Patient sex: M
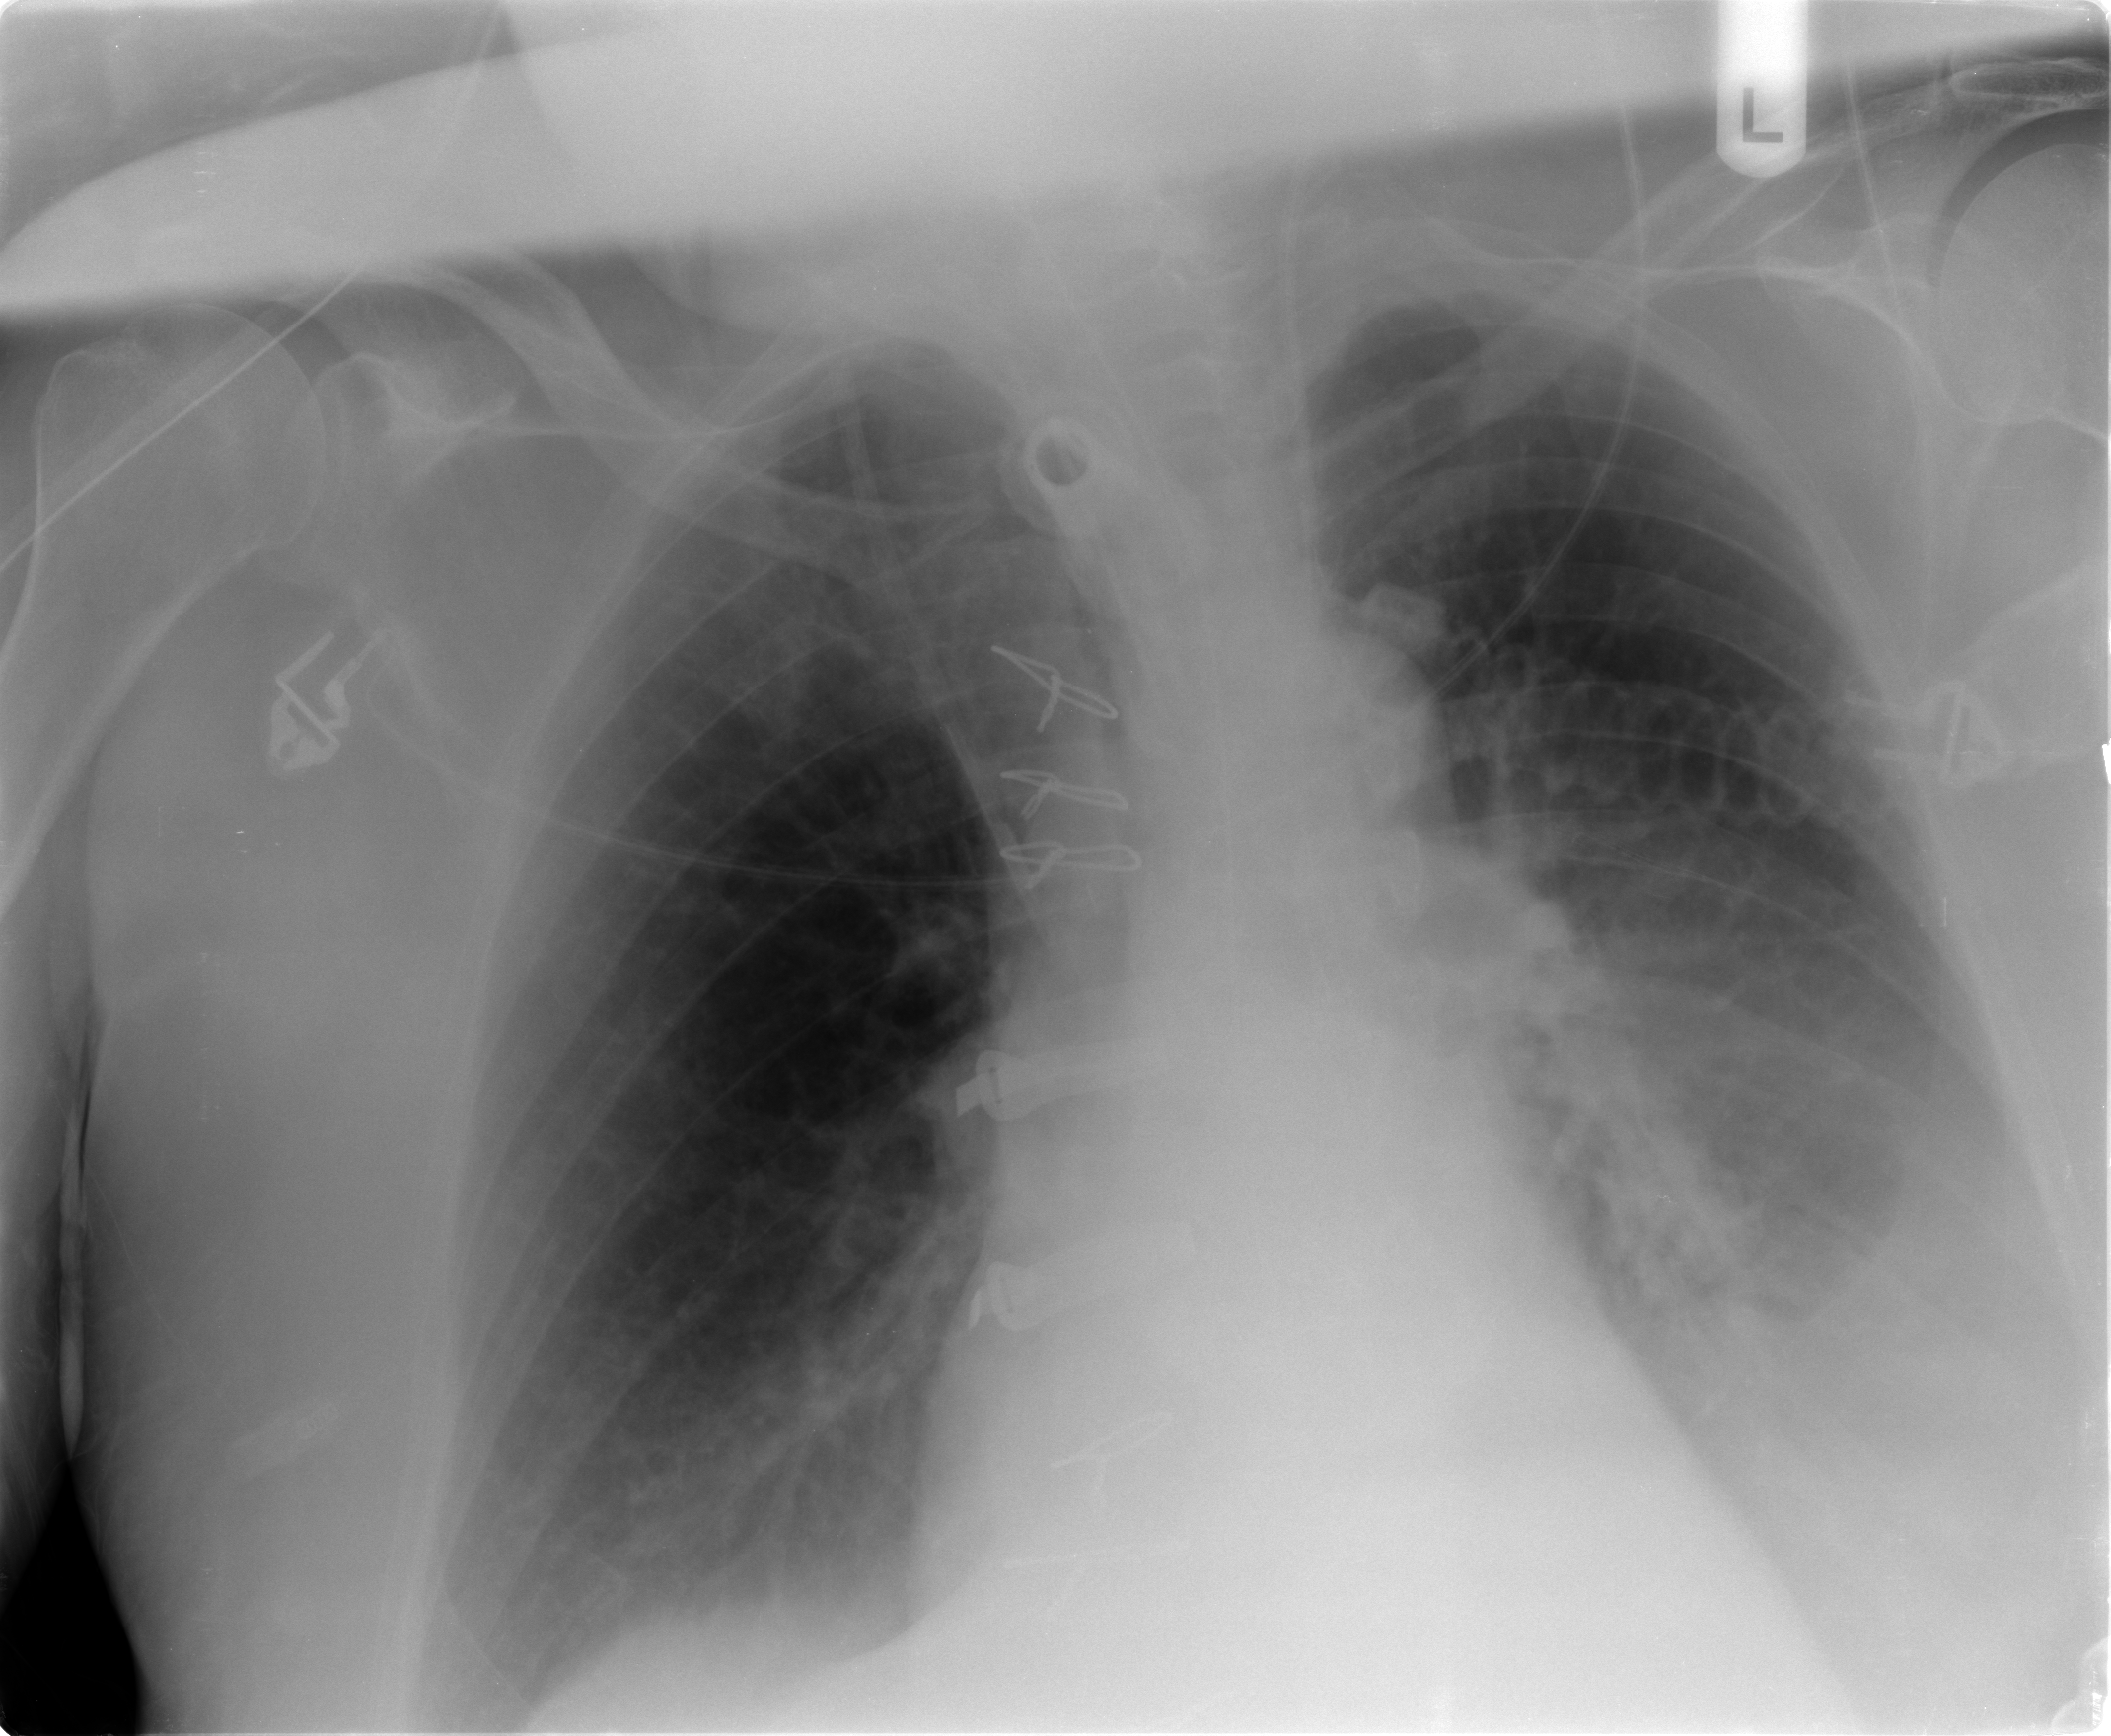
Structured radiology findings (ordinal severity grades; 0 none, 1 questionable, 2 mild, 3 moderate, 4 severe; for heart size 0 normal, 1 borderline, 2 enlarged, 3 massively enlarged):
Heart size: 1
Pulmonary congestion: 2
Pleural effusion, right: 0
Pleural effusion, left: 2
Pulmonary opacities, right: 0
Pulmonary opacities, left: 0
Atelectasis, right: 2
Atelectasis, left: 2